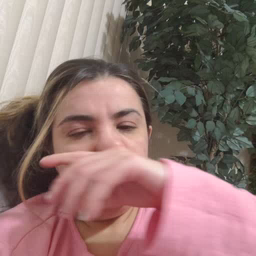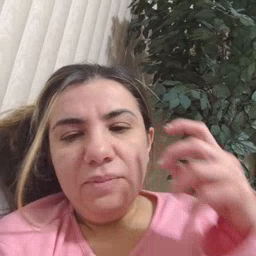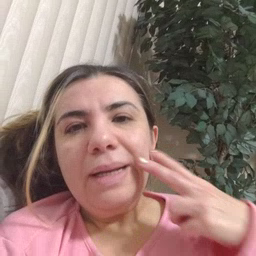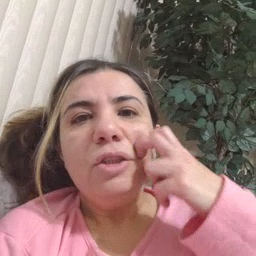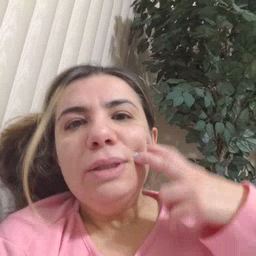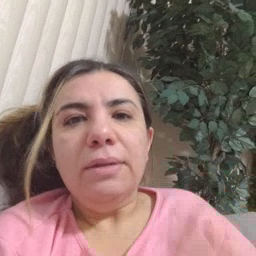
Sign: gum